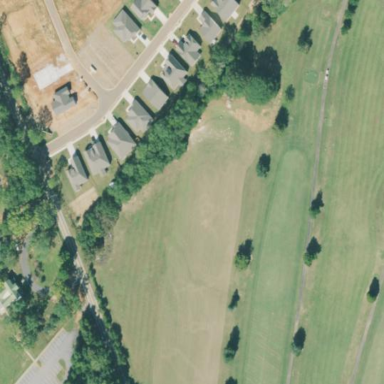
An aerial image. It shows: Grassy area designated as driving range for golf.